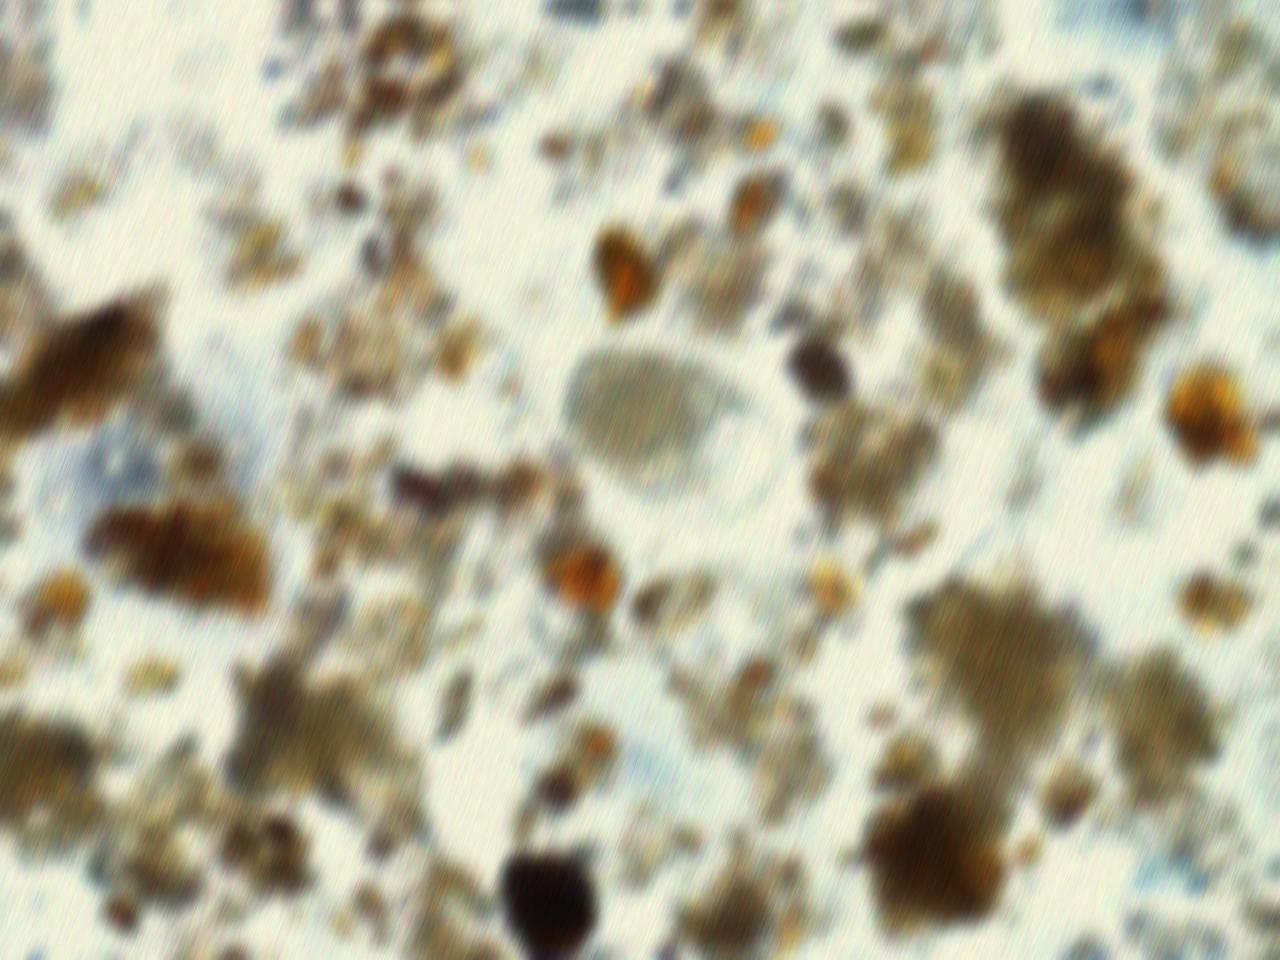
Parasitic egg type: Hookworm egg